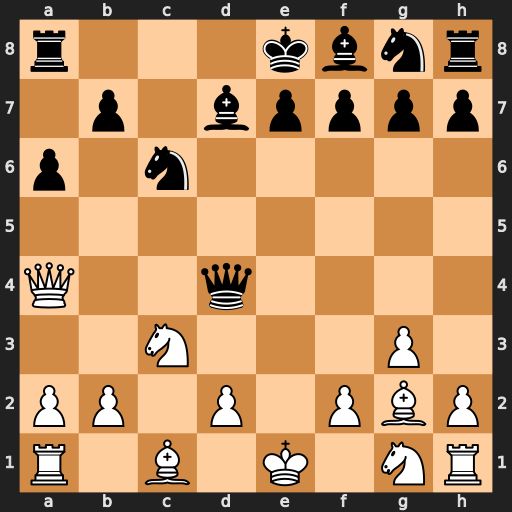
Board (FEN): r3kbnr/1p1bpppp/p1n5/8/Q2q4/2N3P1/PP1P1PBP/R1B1K1NR
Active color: w
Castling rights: KQkq
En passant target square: -
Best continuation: Bxc6 Qxa4 Bxa4 Bxa4 Nxa4